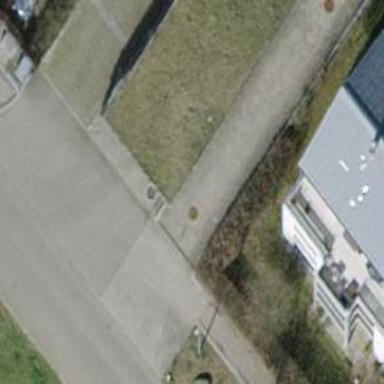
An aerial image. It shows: Bollard barrier.